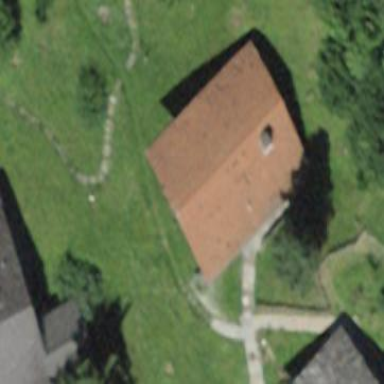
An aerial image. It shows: Simple house.